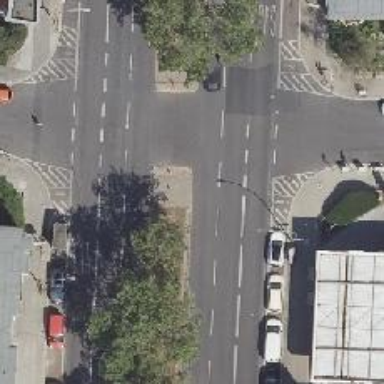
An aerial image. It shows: Footway located on traffic island.